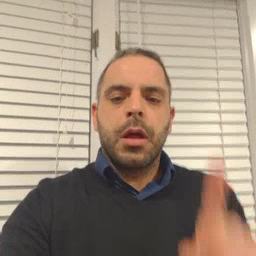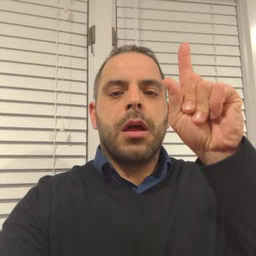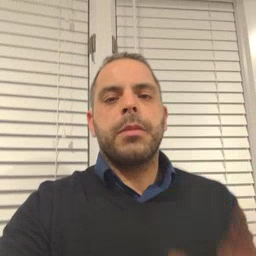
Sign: up